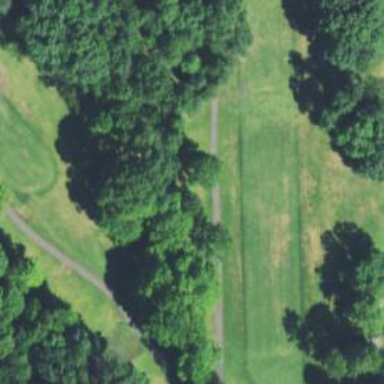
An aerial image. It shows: Path for golf carts.